Question: I am trying to have a 'TextView' right next to an 'ImageButton'. However, the 'TextView' isn't aligned well. I want it to start at the same top position as the 'ImageButton'.
This is how it looks right now:

Here is my layout:
'''
<LinearLayout
android:layout_width="fill_parent"
android:layout_height="wrap_content"
android:layout_marginTop="15dp"
android:layout_marginBottom="10dp"
android:layout_marginLeft="10dp"
android:orientation="horizontal">
<ImageButton
android:id="@+id/myimage"
android:layout_width="wrap_content"
android:layout_height="wrap_content"
android:background="#FFFFFF"
android:src="@drawable/myimage"/>
<TextView
android:id="@+id/mytexview"
android:layout_width="wrap_content"
android:layout_height="wrap_content"
android:textSize="14dp"
android:text="My Text"
android:textStyle="bold"
android:layout_marginLeft="5dp"
android:textColor="#DF533B"
/>
</LinearLayout>
'''
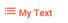
Answer: Try this..
Add 'android:layout_gravity="center"' for both 'ImageButton' and 'TextView'
'''
<LinearLayout
android:layout_width="fill_parent"
android:layout_height="wrap_content"
android:layout_marginBottom="10dp"
android:layout_marginLeft="10dp"
android:layout_marginTop="15dp"
android:orientation="horizontal" >
<ImageButton
android:id="@+id/myimage"
android:layout_width="wrap_content"
android:layout_height="wrap_content"
android:layout_gravity="center"
android:background="#FFFFFF"
android:src="@drawable/myimage" />
<TextView
android:id="@+id/mytexview"
android:layout_width="wrap_content"
android:layout_height="wrap_content"
android:layout_gravity="center"
android:layout_marginLeft="5dp"
android:text="My Text"
android:textColor="#DF533B"
android:textSize="14dp"
android:textStyle="bold" />
</LinearLayout>
'''
Or Use 'android:drawableLeft="@drawable/ic_launcher"' and add 'android:gravity="center"' for that 'TextView'
'''
<LinearLayout
android:layout_width="fill_parent"
android:layout_height="wrap_content"
android:layout_marginBottom="10dp"
android:layout_marginLeft="10dp"
android:layout_marginTop="15dp"
android:orientation="horizontal" >
<TextView
android:id="@+id/mytexview"
android:layout_width="wrap_content"
android:layout_height="wrap_content"
android:layout_gravity="center"
android:layout_marginLeft="5dp"
android:drawableLeft="@drawable/ic_launcher"
android:gravity="center"
android:text="My Text"
android:textColor="#DF533B"
android:textSize="14dp"
android:textStyle="bold" />
</LinearLayout>
'''